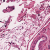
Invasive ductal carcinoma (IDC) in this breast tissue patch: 0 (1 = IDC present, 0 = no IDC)